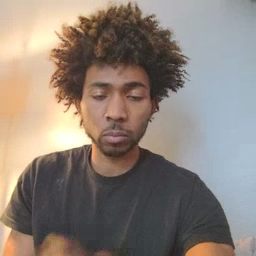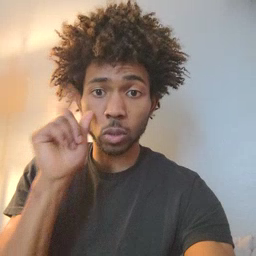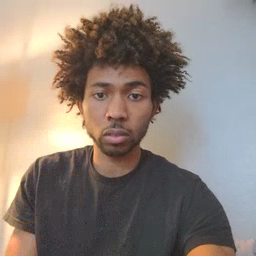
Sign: wake